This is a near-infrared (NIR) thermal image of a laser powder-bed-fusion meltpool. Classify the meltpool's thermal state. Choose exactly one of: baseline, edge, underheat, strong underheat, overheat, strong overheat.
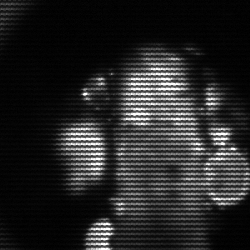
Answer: strong underheat